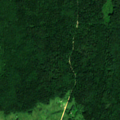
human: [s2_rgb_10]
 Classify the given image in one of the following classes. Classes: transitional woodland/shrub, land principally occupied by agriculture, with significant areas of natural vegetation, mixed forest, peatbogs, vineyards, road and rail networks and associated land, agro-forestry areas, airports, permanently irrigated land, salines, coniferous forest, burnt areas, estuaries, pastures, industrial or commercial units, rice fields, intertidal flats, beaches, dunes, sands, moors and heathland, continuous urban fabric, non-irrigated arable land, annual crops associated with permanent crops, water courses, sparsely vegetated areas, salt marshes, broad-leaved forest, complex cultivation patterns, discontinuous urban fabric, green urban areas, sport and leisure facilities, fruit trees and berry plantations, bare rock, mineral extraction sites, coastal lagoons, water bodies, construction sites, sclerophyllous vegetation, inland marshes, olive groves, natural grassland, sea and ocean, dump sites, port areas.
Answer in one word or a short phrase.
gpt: pastures, broad-leaved forest, mixed forest, transitional woodland/shrub